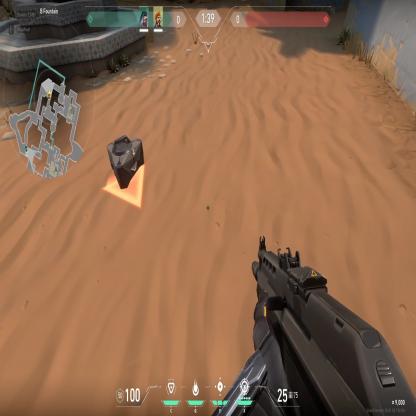
Label: dropped spike